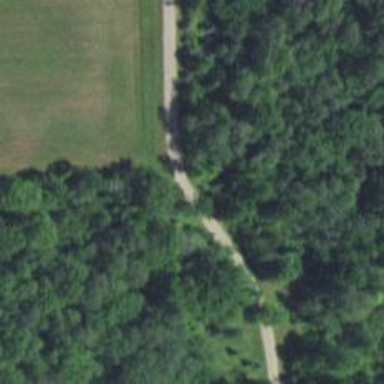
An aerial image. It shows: Driveway.